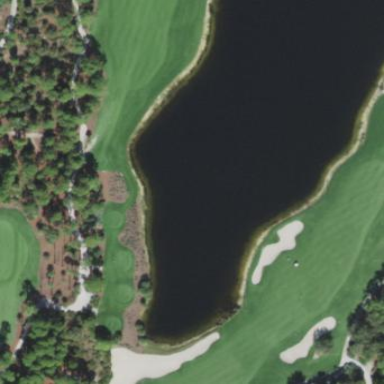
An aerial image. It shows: Golf bunker filled with natural sand.